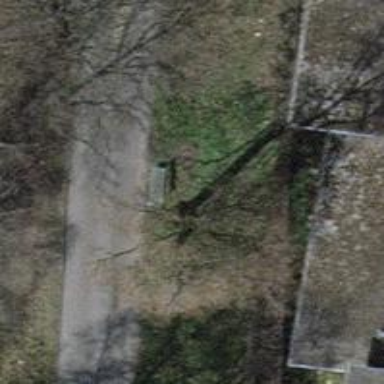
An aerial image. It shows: Bench.